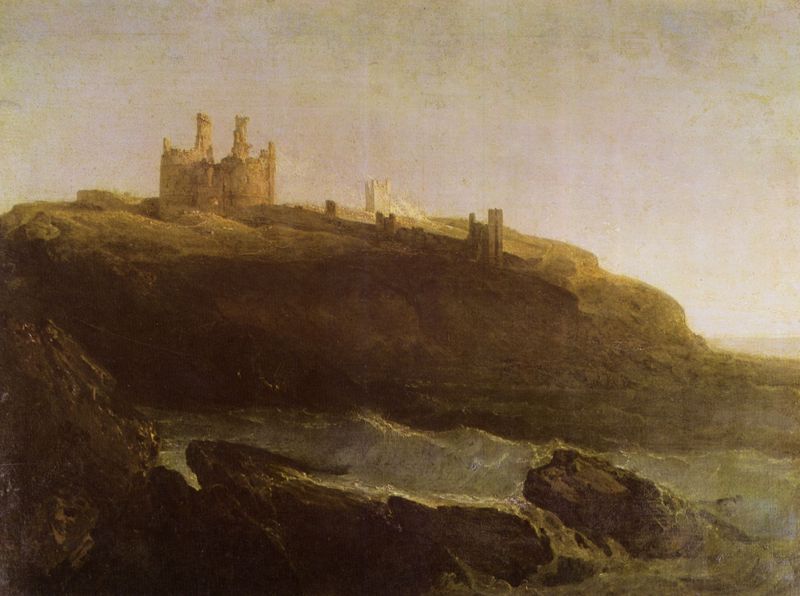
Titel: Dunstanborough Castle, N. Ö. Küste von Northumberland. Sonnenaufgang nach einer stürmischen Nacht
Künstler: William Turner
Standort: Melbourne
Institution: National Gallery of Victoria
Schlagwörter: berg, dunkel, felsen, gemälde, himmel, meer, schatten, wasser, gelb, grün, landschaft, ocker, sand, see, ufer, braun, grau, hell, licht, schwarz, weiss, anlage, gebäude, gras, schloss, wiese, malerei, alt, stein, steine, öl, horizont, hügel, natur, wind, gewässer, sonne, realismus, england, kontrast, anhöhe, rund, turm, gischt, küste, wellen, abhang, fels, hang, klippen, mauer, dunst, nebel, kahl, steil, romantik, schaum, ölgemälde, brandung, flut, küstenlandschaft, querformat, sturm, stürmisch, unwetter, befestigung, klippe, ozean, steilküste, panorama, ruine, burg, türme, festung, felsig, gefälle, ruinen, trüb, seegang, gemäuer, dunke, mauern, dramatik, felsenküste, ruinös, halbinsel, goldener schnitt, burgruine, maue, burganlage, grn, burgberg, cornwall, felsen im meer, gemlde, mit, nebellicht, ockerbraune, irland, verwittert, gebäuge, +#küste